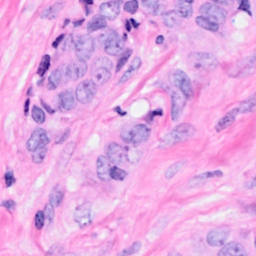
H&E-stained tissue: Breast